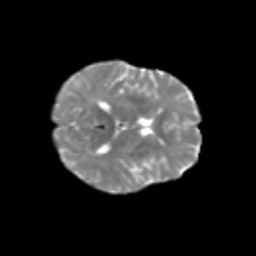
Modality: T2w
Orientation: axial
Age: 44
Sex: female
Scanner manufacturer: siemens
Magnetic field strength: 3 T
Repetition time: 1.8 s
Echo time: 0.07 s